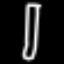
Label: fork